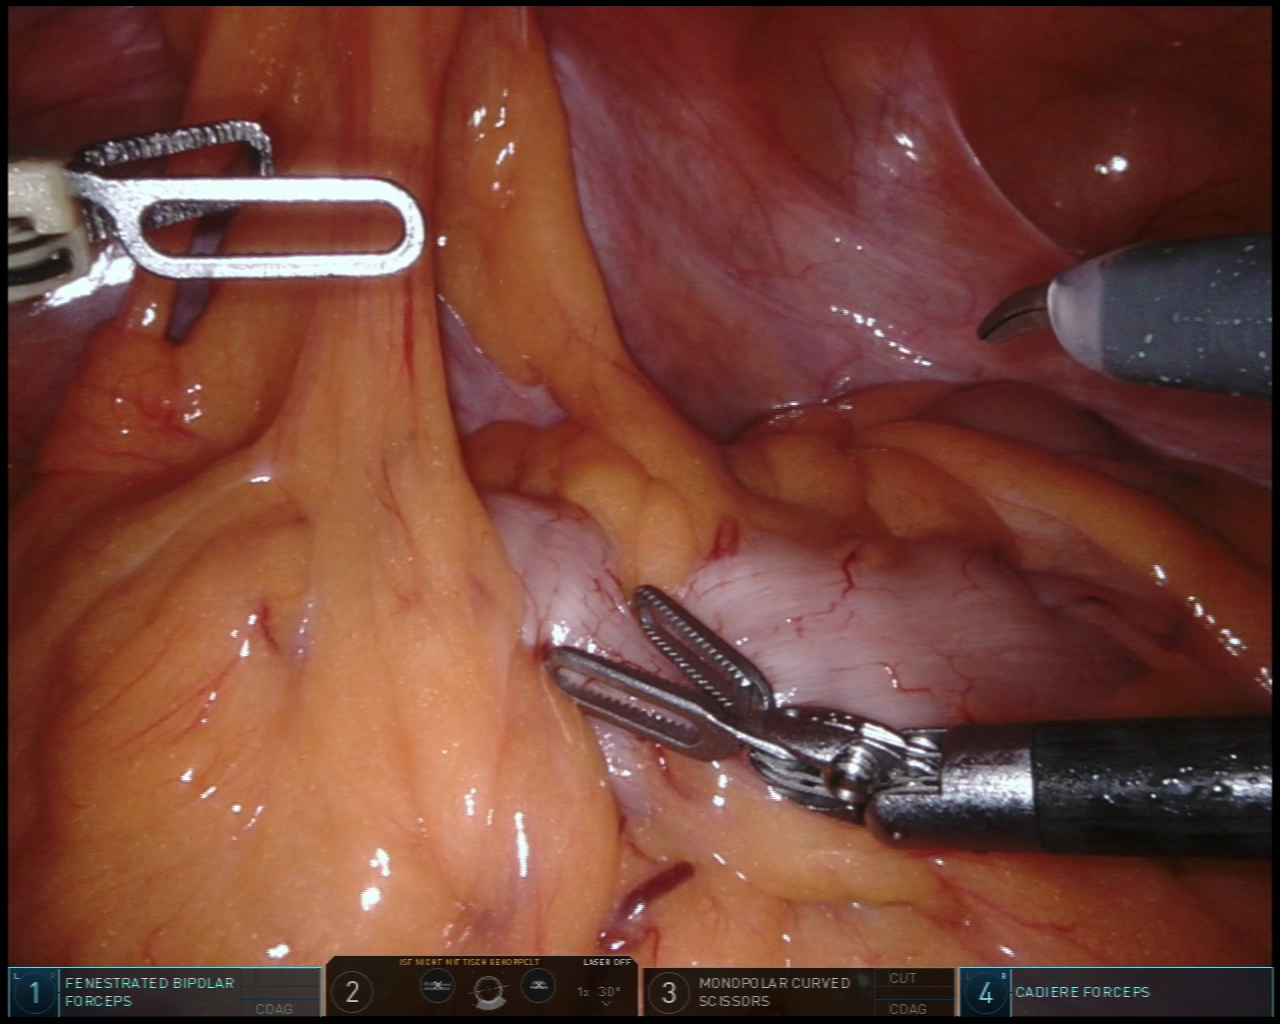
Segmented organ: colon
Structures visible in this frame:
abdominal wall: yes
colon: yes
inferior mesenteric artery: no
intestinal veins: no
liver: no
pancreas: no
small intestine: no
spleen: no
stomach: no
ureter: no
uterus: no
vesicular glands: no